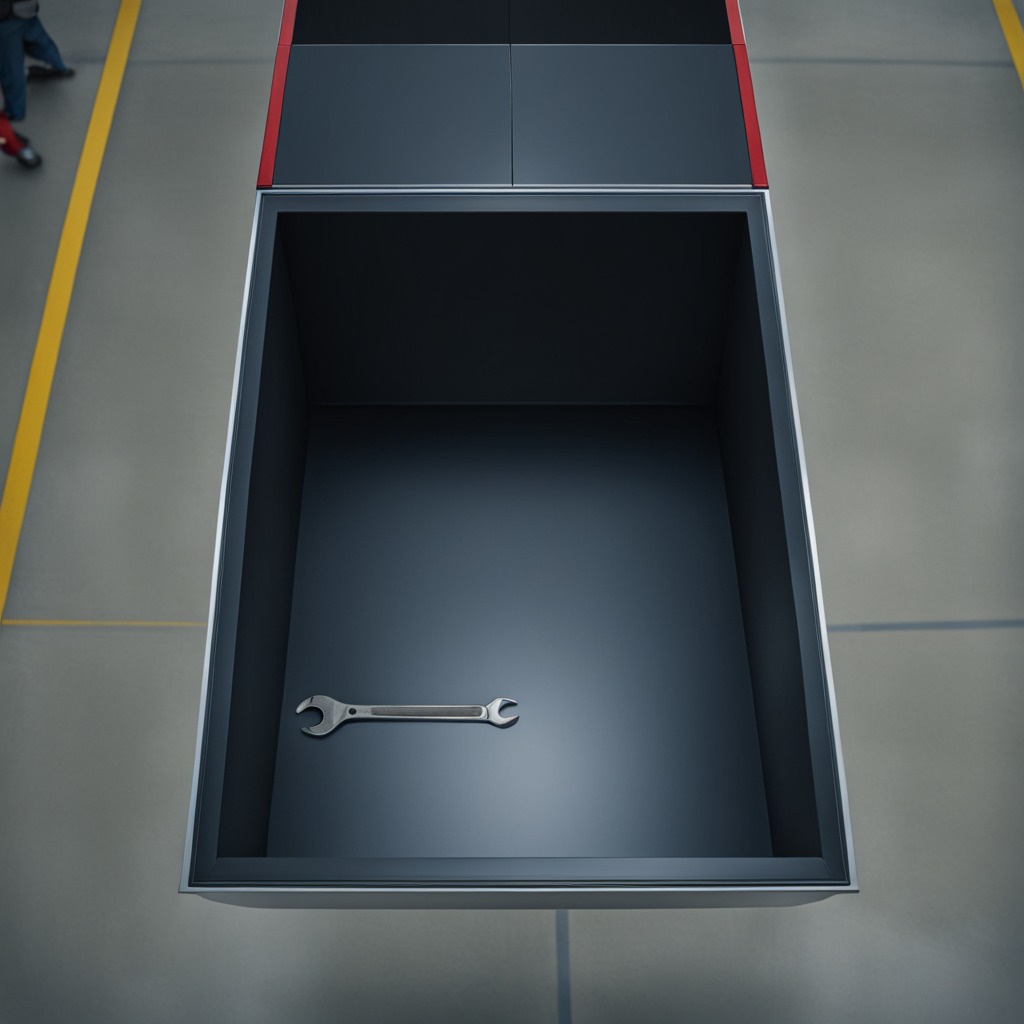
A wrench lies on the toolbox surface in the airplane hangar workshop.